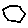
Label: hexagon